Question: I'm successfully creating a Sharepoint List (named "XMLToPDFTestList"), which I can see via Site Actions > View All Site Content, but my attempts to add columns to the list has so far proven fruitless.
Here is how I'm trying to do it:
'''
private void ProvisionallyCreateList()
{
SPWeb mySite = SPContext.Current.Web;
// Check to see if list already exists; if so, exit
if (mySite.Lists.TryGetList(listTitle) != null) return;
SPListCollection lists = mySite.Lists;
SPListTemplateType listTemplateType = new SPListTemplateType();
listTemplateType = SPListTemplateType.GenericList;
string listDescription = "This list is to hold inputted vals";
lists.Add(listTitle, listDescription, listTemplateType);
// Now add a couple of columns
SPList list = lists["XMLToPDFTestList"];
string faveNum = list.Fields.Add("favoriteNumber", SPFieldType.Text, false);
list.Fields[faveNum].Description = "favorite number";
list.Fields[faveNum].Update();
string faveCol = list.Fields.Add("favoriteColor", SPFieldType.Text, false);
list.Fields[faveCol].Description = "favorite color";
list.Fields[faveCol].Update();
}
'''
This is all I see when I click "XMLToPDFTestList":

My "gut feeling" is that this line:
'''
SPList list = lists["XMLToPDFTestList"];
'''
...is not right/not specific enough. Instead of "XMLToPDFTestList" it should be something else/prepend something, or so. But what, exactly?
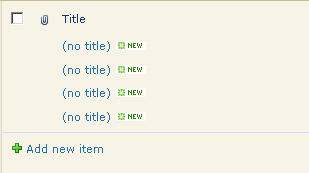
Answer: It was, as is so often the case, "my bad" (YMMV?).
The problem is in my list item creation code which, because I was not assigning anything to the default/inherited "Title" field, made it appear to me (as in the scream shot above) that no item was being added.
Once I fixed the code, by changing this:
'''
private void SaveInputToList()
{
using (SPSite site = new SPSite(siteUrl))
{
using (SPWeb web = site.RootWeb)
{
SPList list = web.Lists[listTitle];
SPListItem SPListItemFaveNum = list.Items.Add();
SPListItemFaveNum["favoriteNumber"] = "7"; //inputtedNumber; TODO: Once 7 and teal are being saved and retrieved successfully, assign the var vals - will need to declare the controls created in CreateChildControls() globally
SPListItemFaveNum.Update();
SPListItem SPListItemFaveHue = list.Items.Add();
SPListItemFaveHue["favoriteColor"] = "teal";
SPListItemFaveHue.Update();
}
}
}
'''
...to this:
'''
private void SaveInputToList()
{
using (SPSite site = new SPSite(siteUrl))
{
using (SPWeb web = site.RootWeb)
{
SPList list = web.Lists[listTitle];
SPListItem spli = list.Items.Add();
spli["Title"] = "Write the Title";
spli["favoriteNumber"] = "7";
//SPListItemFaveNum.Update();
//SPListItem SPListItemFaveHue = list.Items.Add();
spli["favoriteColor"] = "teal";
//SPListItemFaveHue.Update();
spli.Update();
}
}
}
'''
...it works fine: an item is added with all three values (Title, favoriteNumber, and favoriteColor).
I was assuming the item wasn't being created because "Title" was blank, and I was calling update on each SPListItem, whereas all I really need to do is call Update once, and on one SPListItem, not multiple.